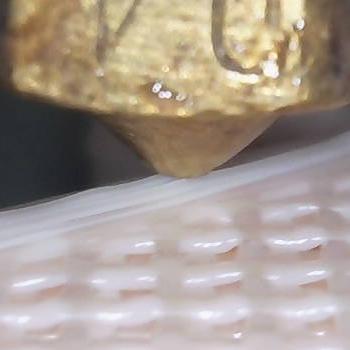
Flow rate: 47%